Question: I got this exception:
'''
Exception in thread "main" org.springframework.beans.factory.BeanCreationException: Error creating bean with name 'hibernateDaoImpl': Injection of autowired dependencies failed; nested exception is org.springframework.beans.factory.BeanCreationException: Could not autowire field: private org.hibernate.SessionFactory com.sajjad.hibernate_spring.Dao.HibernateDaoImpl.sessionFactory; nested exception is org.springframework.beans.factory.CannotLoadBeanClassException: Cannot find class [org.apache.commons.dbcp.BasicDataSource] for bean with name 'dataSource' defined in class path resource [spring.xml]; nested exception is java.lang.ClassNotFoundException: org.apache.commons.dbcp.BasicDataSource
at org.springframework.beans.factory.annotation.AutowiredAnnotationBeanPostProcessor.postProcessPropertyValues(AutowiredAnnotationBeanPostProcessor.java:289)
at org.springframework.beans.factory.support.AbstractAutowireCapableBeanFactory.populateBean(AbstractAutowireCapableBeanFactory.java:1146)
at org.springframework.beans.factory.support.AbstractAutowireCapableBeanFactory.doCreateBean(AbstractAutowireCapableBeanFactory.java:519)
at org.springframework.beans.factory.support.AbstractAutowireCapableBeanFactory.createBean(AbstractAutowireCapableBeanFactory.java:458)
at org.springframework.beans.factory.support.AbstractBeanFactory$1.getObject(AbstractBeanFactory.java:296)
at org.springframework.beans.factory.support.DefaultSingletonBeanRegistry.getSingleton(DefaultSingletonBeanRegistry.java:223)
at org.springframework.beans.factory.support.AbstractBeanFactory.doGetBean(AbstractBeanFactory.java:293)
at org.springframework.beans.factory.support.AbstractBeanFactory.getBean(AbstractBeanFactory.java:194)
at org.springframework.beans.factory.support.DefaultListableBeanFactory.preInstantiateSingletons(DefaultListableBeanFactory.java:628)
at org.springframework.context.support.AbstractApplicationContext.finishBeanFactoryInitialization(AbstractApplicationContext.java:932)
at org.springframework.context.support.AbstractApplicationContext.refresh(AbstractApplicationContext.java:479)
at org.springframework.context.support.ClassPathXmlApplicationContext.<init>(ClassPathXmlApplicationContext.java:139)
at org.springframework.context.support.ClassPathXmlApplicationContext.<init>(ClassPathXmlApplicationContext.java:83)
at Tester.main(Tester.java:9)
Caused by: org.springframework.beans.factory.BeanCreationException: Could not autowire field: private org.hibernate.SessionFactory com.sajjad.hibernate_spring.Dao.HibernateDaoImpl.sessionFactory; nested exception is org.springframework.beans.factory.CannotLoadBeanClassException: Cannot find class [org.apache.commons.dbcp.BasicDataSource] for bean with name 'dataSource' defined in class path resource [spring.xml]; nested exception is java.lang.ClassNotFoundException: org.apache.commons.dbcp.BasicDataSource
at org.springframework.beans.factory.annotation.AutowiredAnnotationBeanPostProcessor$AutowiredFieldElement.inject(AutowiredAnnotationBeanPostProcessor.java:517)
at org.springframework.beans.factory.annotation.InjectionMetadata.inject(InjectionMetadata.java:87)
at org.springframework.beans.factory.annotation.AutowiredAnnotationBeanPostProcessor.postProcessPropertyValues(AutowiredAnnotationBeanPostProcessor.java:286)
... 13 more
Caused by: org.springframework.beans.factory.CannotLoadBeanClassException: Cannot find class [org.apache.commons.dbcp.BasicDataSource] for bean with name 'dataSource' defined in class path resource [spring.xml]; nested exception is java.lang.ClassNotFoundException: org.apache.commons.dbcp.BasicDataSource
at org.springframework.beans.factory.support.AbstractBeanFactory.resolveBeanClass(AbstractBeanFactory.java:1281)
at org.springframework.beans.factory.support.AbstractAutowireCapableBeanFactory.predictBeanType(AbstractAutowireCapableBeanFactory.java:575)
at org.springframework.beans.factory.support.AbstractBeanFactory.isFactoryBean(AbstractBeanFactory.java:1350)
at org.springframework.beans.factory.support.DefaultListableBeanFactory.doGetBeanNamesForType(DefaultListableBeanFactory.java:355)
at org.springframework.beans.factory.support.DefaultListableBeanFactory.getBeanNamesForType(DefaultListableBeanFactory.java:334)
at org.springframework.beans.factory.BeanFactoryUtils.beanNamesForTypeIncludingAncestors(BeanFactoryUtils.java:187)
at org.springframework.beans.factory.support.DefaultListableBeanFactory.findAutowireCandidates(DefaultListableBeanFactory.java:897)
at org.springframework.beans.factory.support.DefaultListableBeanFactory.doResolveDependency(DefaultListableBeanFactory.java:855)
at org.springframework.beans.factory.support.DefaultListableBeanFactory.resolveDependency(DefaultListableBeanFactory.java:770)
at org.springframework.beans.factory.annotation.AutowiredAnnotationBeanPostProcessor$AutowiredFieldElement.inject(AutowiredAnnotationBeanPostProcessor.java:489)
... 15 more
Caused by: java.lang.ClassNotFoundException: org.apache.commons.dbcp.BasicDataSource
at java.net.URLClassLoader$1.run(URLClassLoader.java:372)
at java.net.URLClassLoader$1.run(URLClassLoader.java:361)
at java.security.AccessController.doPrivileged(Native Method)
at java.net.URLClassLoader.findClass(URLClassLoader.java:360)
at java.lang.ClassLoader.loadClass(ClassLoader.java:424)
at sun.misc.Launcher$AppClassLoader.loadClass(Launcher.java:308)
at java.lang.ClassLoader.loadClass(ClassLoader.java:357)
at org.springframework.util.ClassUtils.forName(ClassUtils.java:255)
at org.springframework.beans.factory.support.AbstractBeanDefinition.resolveBeanClass(AbstractBeanDefinition.java:416)
at org.springframework.beans.factory.support.AbstractBeanFactory.doResolveBeanClass(AbstractBeanFactory.java:1302)
at org.springframework.beans.factory.support.AbstractBeanFactory.resolveBeanClass(AbstractBeanFactory.java:1273)
... 24 more
'''
Here is 'spring.xml' file (Context file):
'''
<?xml version="1.0" encoding="UTF-8"?>
<beans xmlns="http://www.springframework.org/schema/beans"
xmlns:xsi="http://www.w3.org/2001/XMLSchema-instance"
xmlns:aop="http://www.springframework.org/schema/aop"
xmlns:c="http://www.springframework.org/schema/c"
xmlns:context="http://www.springframework.org/schema/context"
xmlns:flow="http://www.springframework.org/schema/webflow-config"
xmlns:jee="http://www.springframework.org/schema/jee"
xmlns:jms="http://www.springframework.org/schema/jms"
xmlns:lang="http://www.springframework.org/schema/lang"
xmlns:osgi="http://www.springframework.org/schema/osgi"
xmlns:p="http://www.springframework.org/schema/p"
xmlns:tx="http://www.springframework.org/schema/tx"
xmlns:util="http://www.springframework.org/schema/util"
xsi:schemaLocation="http://www.springframework.org/schema/beans http://www.springframework.org/schema/beans/spring-beans-3.2.xsd
http://www.springframework.org/schema/aop http://www.springframework.org/schema/aop/spring-aop-3.2.xsd
http://www.springframework.org/schema/context http://www.springframework.org/schema/context/spring-context-3.2.xsd
http://www.springframework.org/schema/webflow-config http://www.springframework.org/schema/webflow-config/spring-webflow-config-2.0.xsd
http://www.springframework.org/schema/jee http://www.springframework.org/schema/jee/spring-jee-3.2.xsd
http://www.springframework.org/schema/jms http://www.springframework.org/schema/jms/spring-jms-3.2.xsd
http://www.springframework.org/schema/lang http://www.springframework.org/schema/lang/spring-lang-3.2.xsd
http://www.springframework.org/schema/osgi http://www.springframework.org/schema/osgi/spring-osgi-1.2.xsd
http://www.springframework.org/schema/tx http://www.springframework.org/schema/tx/spring-tx-3.2.xsd
http://www.springframework.org/schema/util http://www.springframework.org/schema/util/spring-util-3.2.xsd">
<context:annotation-config/>
<context:component-scan base-package="com.sajjad.hibernate_spring"/>
<bean id="dataSource" class="org.apache.commons.dbcp.BasicDataSource"
destroy-method="close">
<property name="driverClassName" value="com.mysql.jdbc.Driver" />
<property name="url" value="jdbc:mysql://localhost:3306/HS" />
<property name="username" value="root" />
<property name="password" value="2323" />
</bean>
<bean id="sessionFactory" class="org.springframework.orm.hibernate4.LocalSessionFactoryBean"
p:dataSource-ref="dataSource"
p:packagesToScan="com.sajjad"
p:hibernateProperties-ref="hibernateProperties"/>
<util:properties id="hibernateProperties">
<prop key="hibernate.dialect">org.hibernate.dialect.MySQLDialect</prop>
<prop key="hibernate.max_fetch_depth">3</prop>
<prop key="hibernate.jdbc.fetch_size">50</prop>
<prop key="hibernate.jdbc.batch_size">10</prop>
<prop key="hibernate.hbm2ddl.auto">update</prop>
<prop key="hibernate.show_sql">true</prop>
</util:properties>
<bean id="transactionManager"
class="org.springframework.orm.hibernate4.HibernateTransactionManager"
p:sessionFactory-ref="sessionFactory">
</bean>
</beans>
'''
And this is 'HibernateDaoImpl' class:
'''
@Repository
public class HibernateDaoImpl {
@Autowired
private SessionFactory sessionFactory;
public SessionFactory getSessionFactory() {
return sessionFactory;
}
public void setSessionFactory(SessionFactory sessionFactory) {
this.sessionFactory = sessionFactory;
}
public String selectAll() {
String hql = "from Student";
Query query = this.getSessionFactory().openSession().createQuery(hql);
return query.uniqueResult().toString();
}
}
'''
Here is main method in 'Tester' class:
'''
public static void main(String[] args) {
ApplicationContext context = new ClassPathXmlApplicationContext("spring.xml");
HibernateDaoImpl dao = context.getBean("hibernateDaoImpl", HibernateDaoImpl.class);
System.out.println(dao.selectAll());
}
'''
Project Structure:

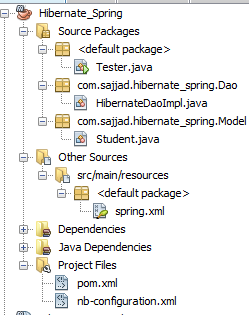
Answer: In the dependencies of you project (in the pom.xml file) add the commons-dbcp dependency:
'''
<dependencies>
...
<dependency>
<groupId>commons-dbcp</groupId>
<artifactId>commons-dbcp</artifactId>
<version>1.4</version>
</dependency>
...
</dependencies>
'''